Question: I've been assigned the task of changing some data columns in SQL tables (using Sql CE Server 3.5, if that matters).
The tables are populated from hundreds of Comma Separated Excel text documents.
The code makes a stab at determining the data type of the column and the table is created.
Later, I need the ability to come back in and say, "No, this column with 'Y' and 'N' need to be changed to a Boolean type instead of a Character type."
I have found information on how to <URL>, but would I be able to get the table's column back to the same Column Index value that it had before, like "Insert At Index=X"?

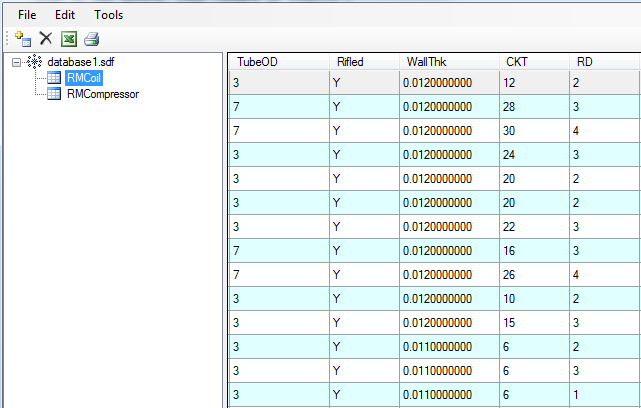
Answer: You can just alter the column in place, then you won't have to worry about ordering it.
'''
ALTER TABLE myTable
ALTER COLUMN myColumn Boolean
'''